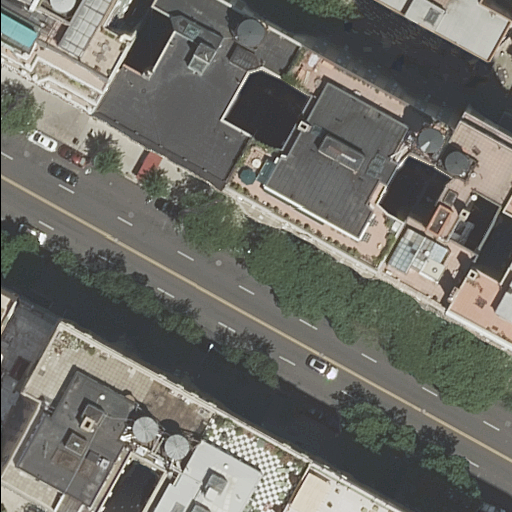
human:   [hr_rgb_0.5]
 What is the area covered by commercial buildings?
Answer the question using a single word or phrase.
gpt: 0m2

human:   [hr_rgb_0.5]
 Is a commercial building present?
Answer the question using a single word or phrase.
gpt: no

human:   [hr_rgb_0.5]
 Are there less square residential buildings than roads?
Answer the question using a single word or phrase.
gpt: yes

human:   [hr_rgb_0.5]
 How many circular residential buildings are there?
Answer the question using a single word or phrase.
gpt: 0

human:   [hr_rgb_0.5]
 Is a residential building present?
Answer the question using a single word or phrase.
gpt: yes

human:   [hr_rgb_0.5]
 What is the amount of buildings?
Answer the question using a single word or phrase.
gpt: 11

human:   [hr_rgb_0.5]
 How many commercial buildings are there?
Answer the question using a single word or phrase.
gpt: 0

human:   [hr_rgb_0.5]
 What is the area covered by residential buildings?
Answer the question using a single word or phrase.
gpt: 4416m2

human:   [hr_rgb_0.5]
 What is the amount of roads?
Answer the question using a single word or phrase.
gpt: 1

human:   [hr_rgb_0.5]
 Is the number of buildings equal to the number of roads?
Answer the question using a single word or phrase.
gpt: no

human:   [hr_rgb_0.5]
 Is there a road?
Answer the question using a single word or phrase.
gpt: yes

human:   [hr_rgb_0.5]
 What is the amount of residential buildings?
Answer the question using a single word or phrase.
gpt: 11

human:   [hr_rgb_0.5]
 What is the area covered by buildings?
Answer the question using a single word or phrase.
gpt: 4416m2

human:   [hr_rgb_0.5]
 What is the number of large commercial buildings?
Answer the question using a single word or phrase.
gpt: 0

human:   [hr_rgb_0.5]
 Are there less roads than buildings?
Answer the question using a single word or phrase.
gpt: yes

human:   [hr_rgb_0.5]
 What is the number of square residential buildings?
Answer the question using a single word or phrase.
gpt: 0

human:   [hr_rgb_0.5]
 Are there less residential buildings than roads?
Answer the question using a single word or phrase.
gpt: no

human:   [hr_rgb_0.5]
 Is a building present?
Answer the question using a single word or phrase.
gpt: yes

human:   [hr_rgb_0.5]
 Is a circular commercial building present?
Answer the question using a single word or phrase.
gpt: no

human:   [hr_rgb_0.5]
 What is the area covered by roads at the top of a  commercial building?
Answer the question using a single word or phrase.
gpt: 0m2

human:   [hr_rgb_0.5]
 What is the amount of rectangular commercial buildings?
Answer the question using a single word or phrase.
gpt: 0

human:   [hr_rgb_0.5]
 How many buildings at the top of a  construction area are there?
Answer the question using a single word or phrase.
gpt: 0

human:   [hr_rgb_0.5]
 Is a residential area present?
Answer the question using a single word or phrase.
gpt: no

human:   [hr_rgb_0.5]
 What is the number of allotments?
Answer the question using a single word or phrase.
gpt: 0

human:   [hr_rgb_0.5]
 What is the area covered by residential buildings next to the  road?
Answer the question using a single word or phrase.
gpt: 4416m2

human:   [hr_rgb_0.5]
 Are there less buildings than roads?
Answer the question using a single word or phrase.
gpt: no

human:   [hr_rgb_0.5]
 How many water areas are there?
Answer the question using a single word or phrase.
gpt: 0

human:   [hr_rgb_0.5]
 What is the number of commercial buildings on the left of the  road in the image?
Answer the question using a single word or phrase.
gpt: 0

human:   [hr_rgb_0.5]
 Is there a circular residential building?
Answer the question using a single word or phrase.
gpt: no

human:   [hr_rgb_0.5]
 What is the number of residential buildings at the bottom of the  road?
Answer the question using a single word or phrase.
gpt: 3

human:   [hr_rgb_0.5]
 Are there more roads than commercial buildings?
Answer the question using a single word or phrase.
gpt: yes

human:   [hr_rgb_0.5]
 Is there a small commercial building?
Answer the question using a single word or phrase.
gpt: no

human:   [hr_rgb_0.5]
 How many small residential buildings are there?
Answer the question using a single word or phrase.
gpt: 1

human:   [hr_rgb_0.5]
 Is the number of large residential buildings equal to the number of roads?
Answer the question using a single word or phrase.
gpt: no

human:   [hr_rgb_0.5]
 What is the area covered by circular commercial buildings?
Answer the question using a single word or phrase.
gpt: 0m2

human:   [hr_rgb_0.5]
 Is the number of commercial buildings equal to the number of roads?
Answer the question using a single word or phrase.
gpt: no

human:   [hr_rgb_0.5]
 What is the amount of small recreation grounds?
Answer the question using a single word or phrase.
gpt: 0

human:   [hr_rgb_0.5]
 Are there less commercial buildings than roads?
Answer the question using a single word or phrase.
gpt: yes

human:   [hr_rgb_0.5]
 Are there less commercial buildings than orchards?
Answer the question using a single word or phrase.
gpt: no

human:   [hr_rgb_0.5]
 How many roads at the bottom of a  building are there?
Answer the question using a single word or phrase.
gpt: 1

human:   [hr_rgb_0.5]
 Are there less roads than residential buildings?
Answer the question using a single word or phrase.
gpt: yes

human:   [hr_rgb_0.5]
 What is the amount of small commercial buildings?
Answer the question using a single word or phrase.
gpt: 0

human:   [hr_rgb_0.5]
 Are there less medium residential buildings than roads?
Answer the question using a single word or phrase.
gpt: no

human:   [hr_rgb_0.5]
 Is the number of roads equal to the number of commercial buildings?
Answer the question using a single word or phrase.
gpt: no

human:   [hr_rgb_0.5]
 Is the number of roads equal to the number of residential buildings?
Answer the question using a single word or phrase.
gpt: no

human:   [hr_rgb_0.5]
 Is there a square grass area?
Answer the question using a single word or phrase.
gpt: no

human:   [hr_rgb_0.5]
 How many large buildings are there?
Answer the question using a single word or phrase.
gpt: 3

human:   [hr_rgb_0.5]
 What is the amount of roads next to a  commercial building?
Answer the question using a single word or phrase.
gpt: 0

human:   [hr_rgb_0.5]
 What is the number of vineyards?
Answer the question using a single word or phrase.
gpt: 0

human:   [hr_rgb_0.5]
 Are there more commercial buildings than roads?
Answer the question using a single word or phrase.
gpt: no

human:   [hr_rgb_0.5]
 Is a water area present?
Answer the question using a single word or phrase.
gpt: no

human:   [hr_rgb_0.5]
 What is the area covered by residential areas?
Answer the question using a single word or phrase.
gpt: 0m2

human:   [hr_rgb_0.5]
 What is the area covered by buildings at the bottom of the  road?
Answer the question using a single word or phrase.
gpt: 1396m2

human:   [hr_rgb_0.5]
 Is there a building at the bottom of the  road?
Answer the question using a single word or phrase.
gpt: yes

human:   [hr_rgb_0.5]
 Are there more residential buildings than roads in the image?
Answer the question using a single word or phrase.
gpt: yes

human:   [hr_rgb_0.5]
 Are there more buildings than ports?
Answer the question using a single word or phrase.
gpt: yes

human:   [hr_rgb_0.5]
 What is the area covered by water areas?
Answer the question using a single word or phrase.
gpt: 0m2

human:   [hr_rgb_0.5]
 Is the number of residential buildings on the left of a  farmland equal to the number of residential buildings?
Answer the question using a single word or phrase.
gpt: no

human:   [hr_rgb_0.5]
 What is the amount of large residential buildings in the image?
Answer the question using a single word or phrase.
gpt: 3

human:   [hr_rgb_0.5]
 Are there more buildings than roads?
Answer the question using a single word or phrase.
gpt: yes

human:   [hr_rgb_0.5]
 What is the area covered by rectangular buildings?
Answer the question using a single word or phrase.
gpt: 943m2

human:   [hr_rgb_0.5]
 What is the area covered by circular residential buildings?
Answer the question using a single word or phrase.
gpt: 0m2

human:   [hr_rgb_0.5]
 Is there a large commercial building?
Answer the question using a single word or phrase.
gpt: no

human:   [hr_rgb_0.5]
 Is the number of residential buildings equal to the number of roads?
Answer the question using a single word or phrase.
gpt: no